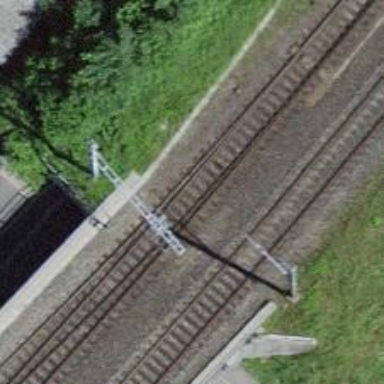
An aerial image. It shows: Single-track electrified railway siding with contact line for service.